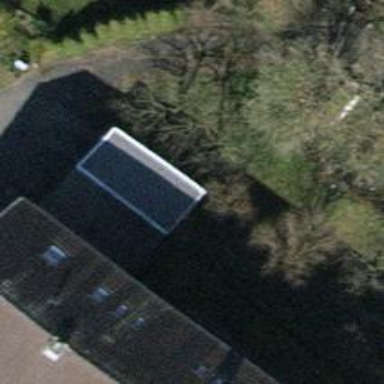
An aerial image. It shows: Group of garages.